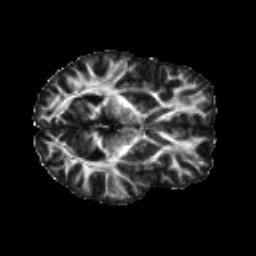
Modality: FA
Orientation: axial
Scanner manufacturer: siemens
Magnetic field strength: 3 T
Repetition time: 4.16 s
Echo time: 0.0806 s